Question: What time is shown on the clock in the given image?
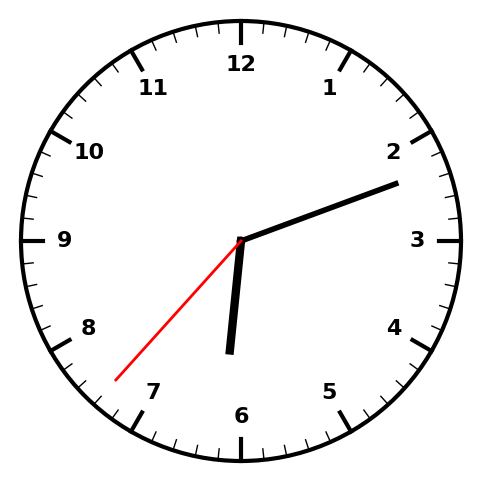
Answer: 06:11:37